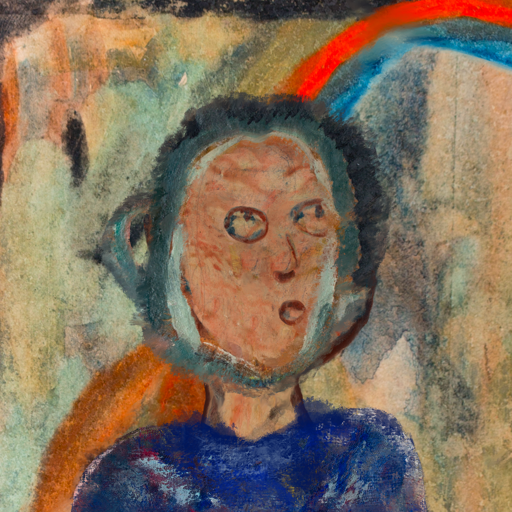
Background: Childish, Head And Neck Side: Orphan, Face Side: Orphan, Bust: Irani, Hair Side: Boggyland, Head Accessory: Blank, Second Necklace: Blank, Necklace: Blank, Baby: Blank